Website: crate-barrel
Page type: newsletter-management
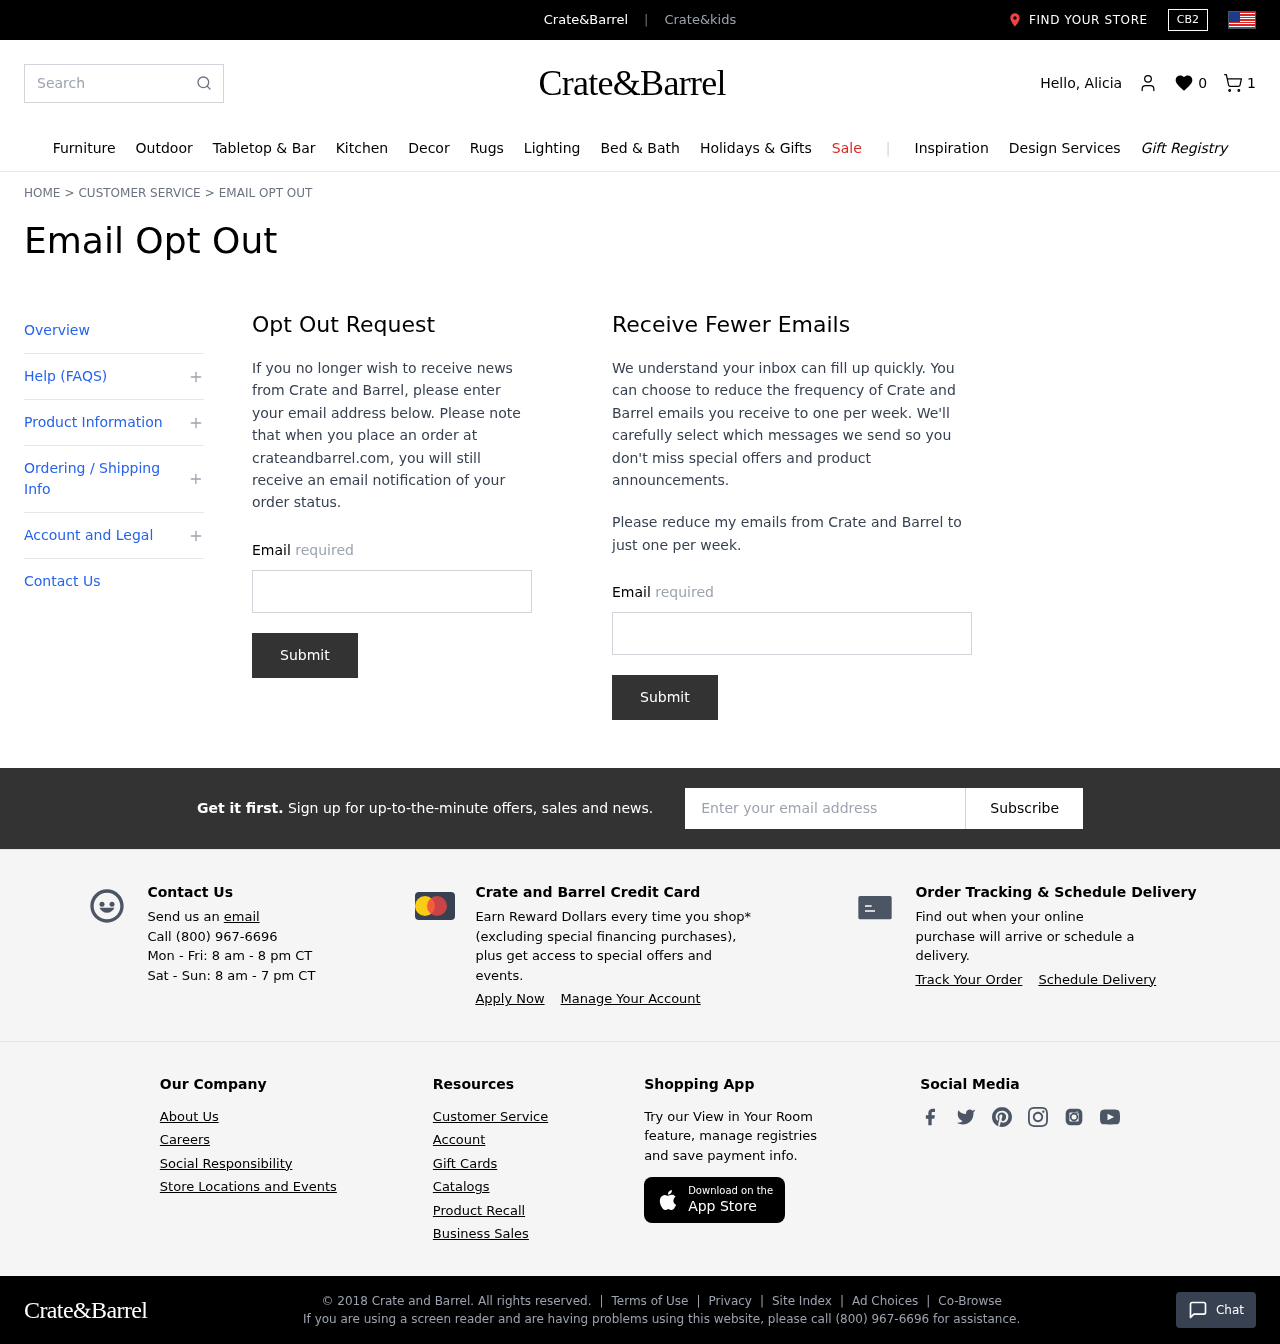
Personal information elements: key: PII_EMAIL
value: alicia_phillips@gmail.com
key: PII_EMAIL2
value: alicia_phillips@gmail.com
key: PII_EMAIL3
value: alicia_phillips@gmail.com
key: PII_FIRSTNAME
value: Alicia
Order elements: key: ORDER_NUM_ITEMS
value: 1
Search elements: key: HEADER_SEARCH
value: Search
Other elements: key: WISHLIST_COUNT
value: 0